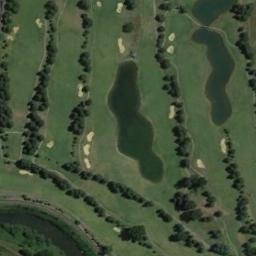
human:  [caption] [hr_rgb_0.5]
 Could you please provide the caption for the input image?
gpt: There are three bunkers and a winding road in this area .

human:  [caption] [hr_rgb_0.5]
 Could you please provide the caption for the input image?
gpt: There are several bunkers and lakes and a few paths and many trees on a large green lawn on the golf course .

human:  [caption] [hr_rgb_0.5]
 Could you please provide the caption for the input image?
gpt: The golf course has some lakes, Fairways, Barrier trees and sandpits and a river goes through the golf course .

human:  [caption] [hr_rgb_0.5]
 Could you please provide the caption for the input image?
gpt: Lots of  trees are near the golf course .

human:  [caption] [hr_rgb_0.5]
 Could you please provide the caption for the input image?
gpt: There are some bunkers and two lakes on the golf course .